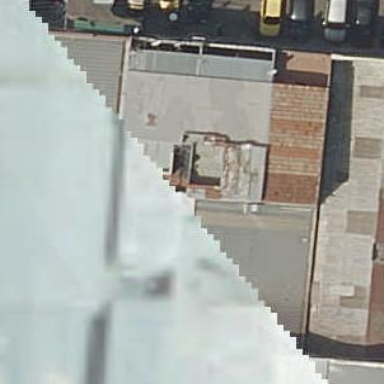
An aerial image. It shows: Industrial building.